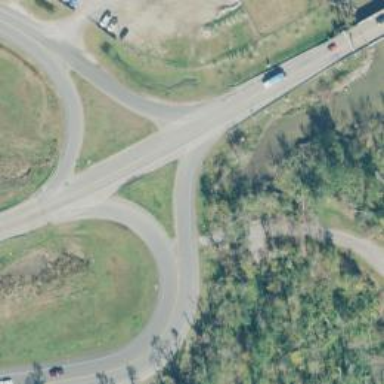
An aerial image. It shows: Secondary link road.